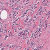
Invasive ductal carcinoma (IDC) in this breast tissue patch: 1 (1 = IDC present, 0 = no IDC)